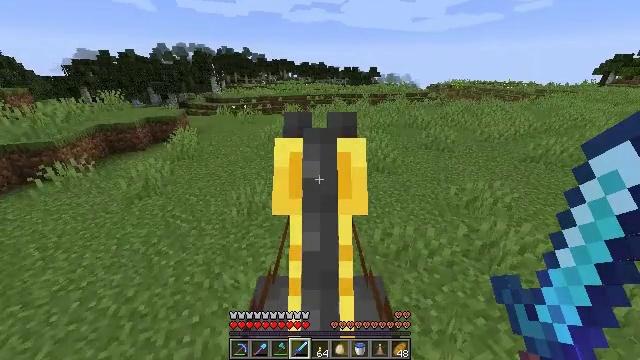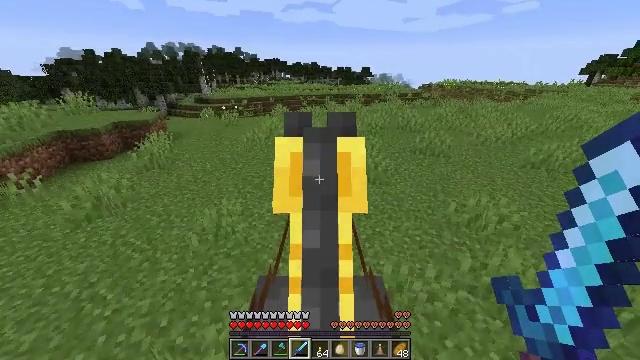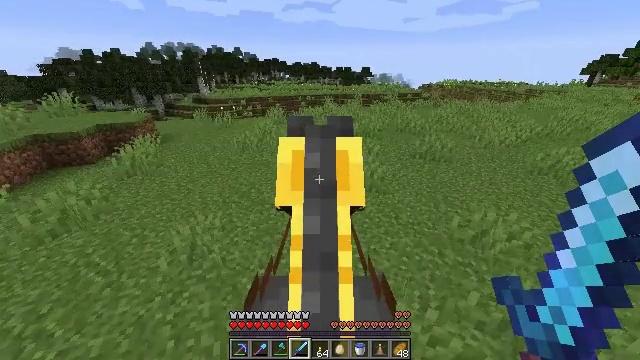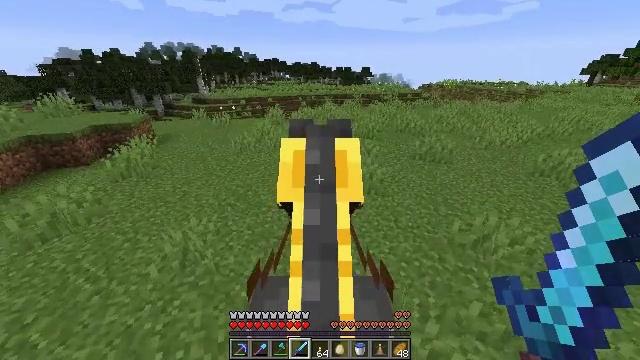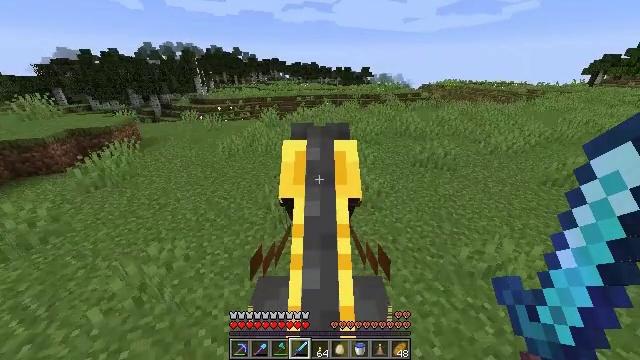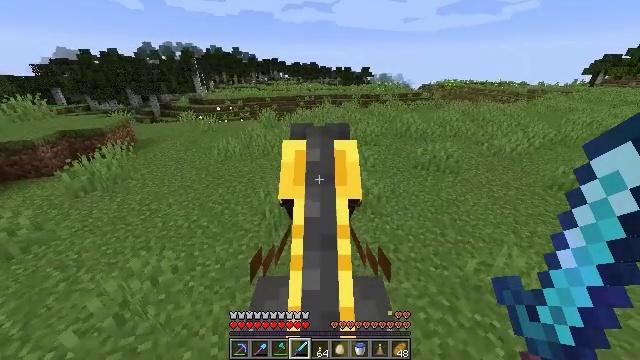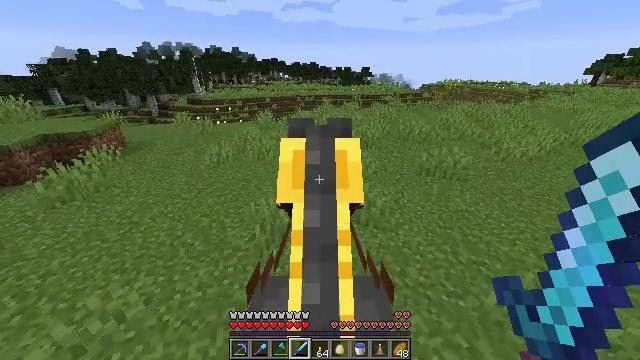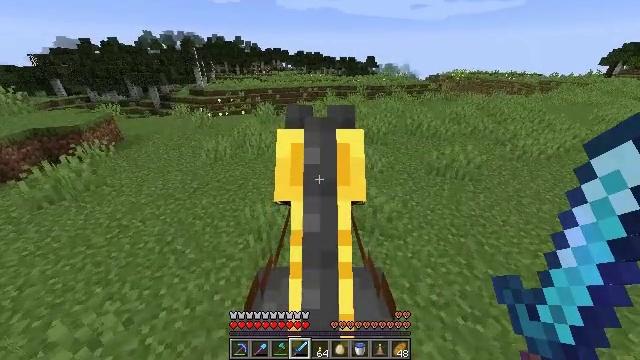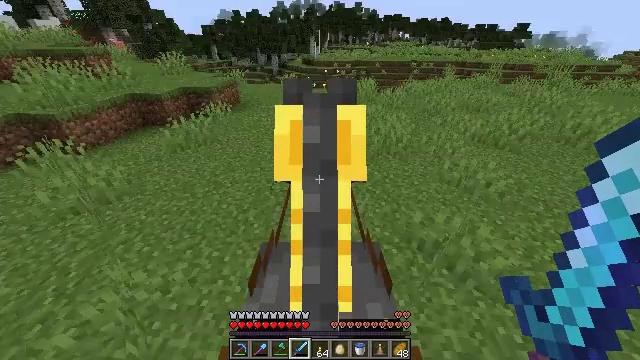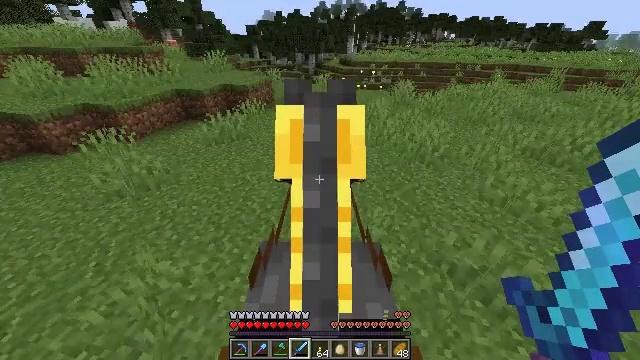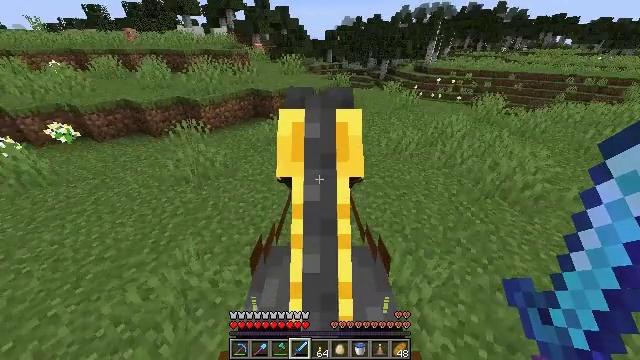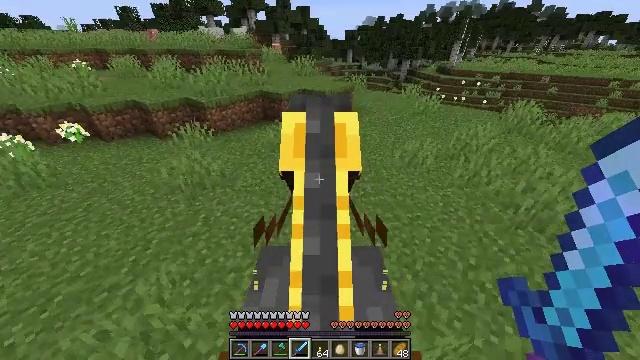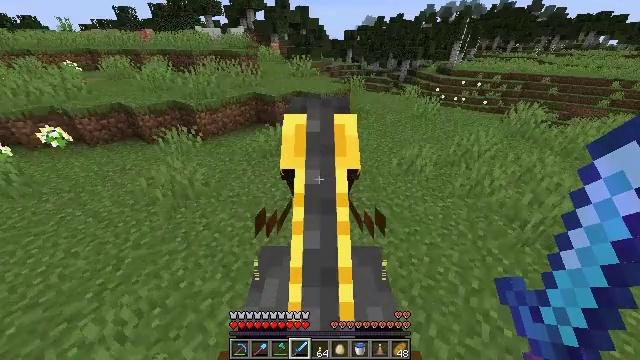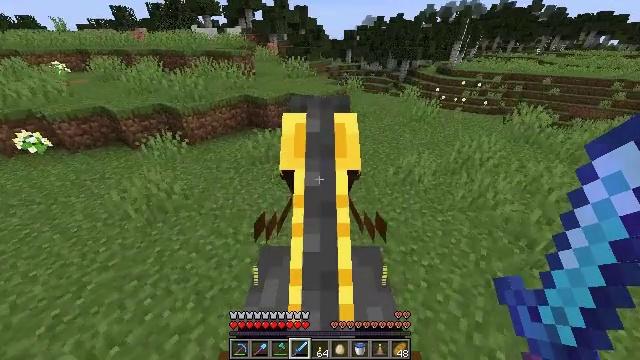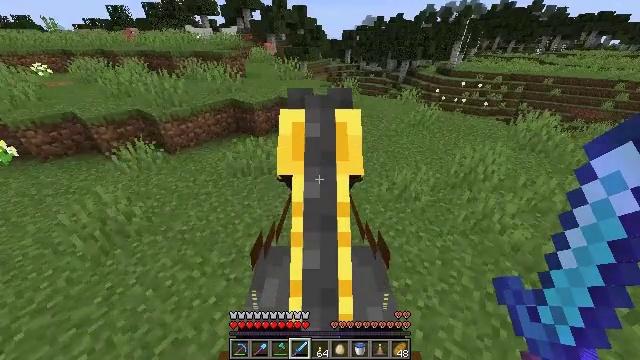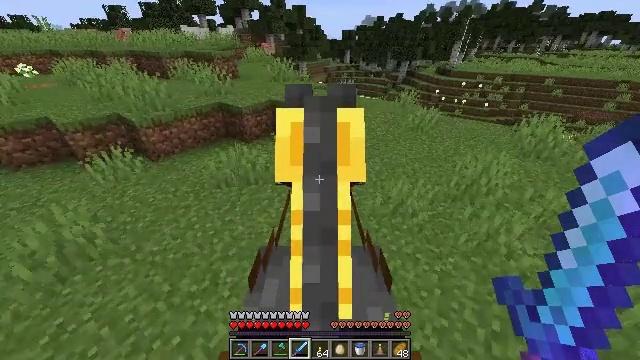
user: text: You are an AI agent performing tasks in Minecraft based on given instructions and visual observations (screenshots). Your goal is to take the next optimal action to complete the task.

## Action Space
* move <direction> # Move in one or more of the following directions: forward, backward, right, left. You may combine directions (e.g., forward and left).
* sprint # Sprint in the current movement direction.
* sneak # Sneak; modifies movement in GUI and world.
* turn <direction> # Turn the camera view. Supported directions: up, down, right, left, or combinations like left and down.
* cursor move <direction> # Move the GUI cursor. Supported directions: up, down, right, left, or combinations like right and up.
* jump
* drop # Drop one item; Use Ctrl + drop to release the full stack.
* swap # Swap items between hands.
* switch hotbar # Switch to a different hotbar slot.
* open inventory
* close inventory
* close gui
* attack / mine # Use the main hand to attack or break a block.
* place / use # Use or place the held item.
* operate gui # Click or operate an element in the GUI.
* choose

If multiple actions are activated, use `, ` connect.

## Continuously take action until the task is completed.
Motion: motion action
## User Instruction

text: Collect sandstone by mining.
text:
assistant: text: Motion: move forward and move right, sprint
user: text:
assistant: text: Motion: move forward and move right, sprint
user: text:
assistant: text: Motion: move forward, sprint
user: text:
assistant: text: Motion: move forward, sprint
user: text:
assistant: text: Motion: move forward, sprint
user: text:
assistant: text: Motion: move forward, sprint
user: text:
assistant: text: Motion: move forward, sprint, turn left and down
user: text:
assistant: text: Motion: move forward, sprint, turn left and down
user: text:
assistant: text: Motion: move forward and move right, sprint, turn left
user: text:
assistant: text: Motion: move forward and move right, sprint, turn left
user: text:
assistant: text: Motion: move forward and move right, sprint
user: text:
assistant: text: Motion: move forward and move right, sprint
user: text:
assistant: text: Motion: move forward and move right, sprint
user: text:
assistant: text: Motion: move forward and move right, sprint
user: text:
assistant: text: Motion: move forward and move right, sprint
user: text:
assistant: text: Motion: move forward and move right, sprint
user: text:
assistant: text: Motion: move forward and move right, sprint
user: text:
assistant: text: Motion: move forward and move right, sprint
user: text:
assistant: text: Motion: move forward and move right, sprint
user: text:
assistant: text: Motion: move forward and move right, sprint
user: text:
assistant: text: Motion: move forward and move right, sprint
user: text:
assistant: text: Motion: move forward and move right, sprint
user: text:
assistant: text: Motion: move forward and move right, sprint
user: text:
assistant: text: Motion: move forward and move right, sprint
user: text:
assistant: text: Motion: move forward and move right, sprint, turn right
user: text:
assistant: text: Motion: move forward and move right, sprint, turn right
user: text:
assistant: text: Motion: move forward and move right, sprint, turn right
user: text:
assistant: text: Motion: move forward and move right, sprint, turn right and down
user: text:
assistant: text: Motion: move forward and move right, sprint
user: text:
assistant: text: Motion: move forward and move right, sprint